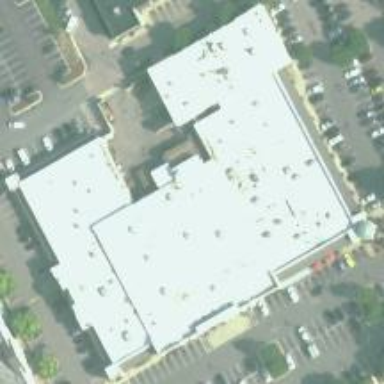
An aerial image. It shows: Commercial building.